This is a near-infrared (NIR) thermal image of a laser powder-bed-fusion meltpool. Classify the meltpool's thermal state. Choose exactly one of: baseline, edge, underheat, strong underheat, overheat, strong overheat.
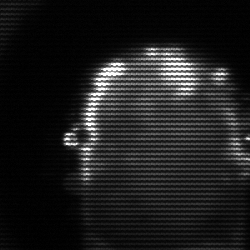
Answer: baseline